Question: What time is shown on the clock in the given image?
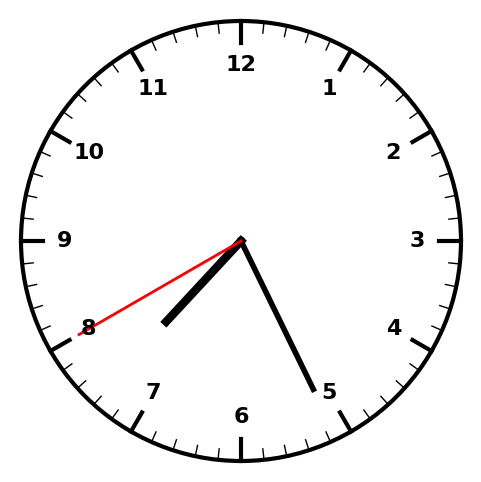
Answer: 07:25:40